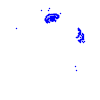
Particle: kaon